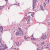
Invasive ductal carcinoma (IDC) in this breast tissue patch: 1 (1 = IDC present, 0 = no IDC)